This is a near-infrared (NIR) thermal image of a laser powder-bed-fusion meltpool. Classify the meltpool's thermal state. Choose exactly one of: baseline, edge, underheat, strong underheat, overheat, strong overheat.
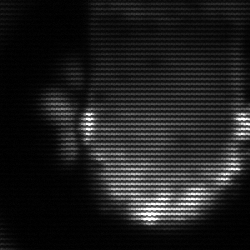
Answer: baseline